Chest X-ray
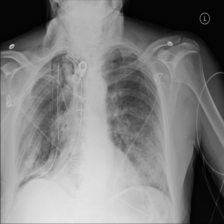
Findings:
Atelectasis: negative
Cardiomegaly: negative
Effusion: negative
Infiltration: positive
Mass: negative
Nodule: negative
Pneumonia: negative
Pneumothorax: positive
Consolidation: negative
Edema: negative
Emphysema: negative
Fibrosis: negative
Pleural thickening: negative
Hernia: negative